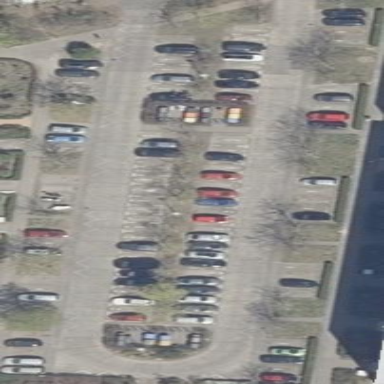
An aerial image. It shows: Street-side parking area.